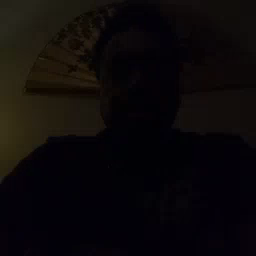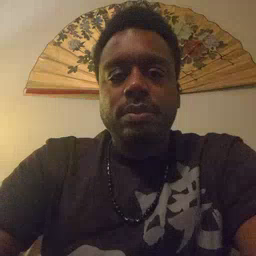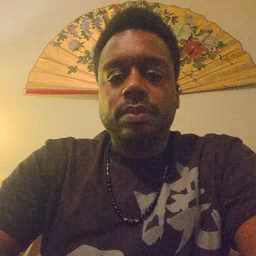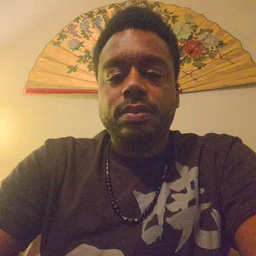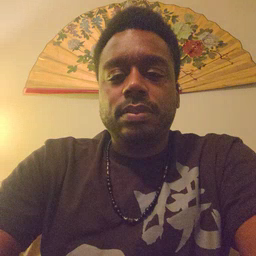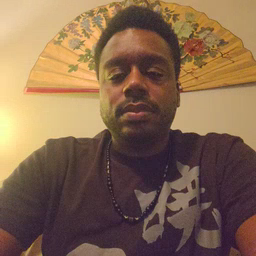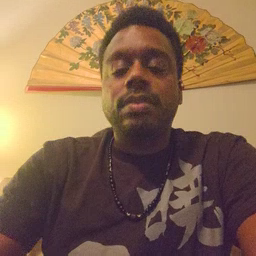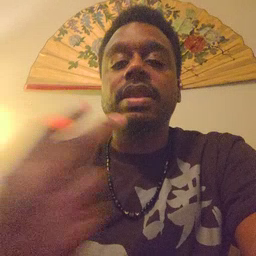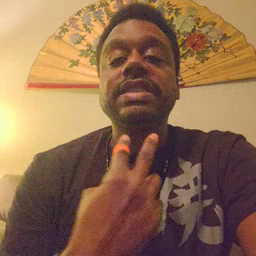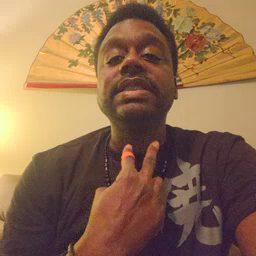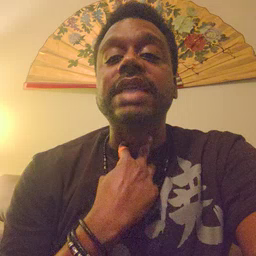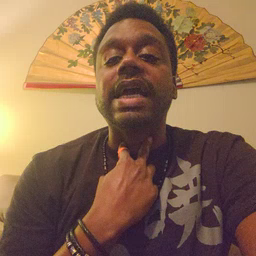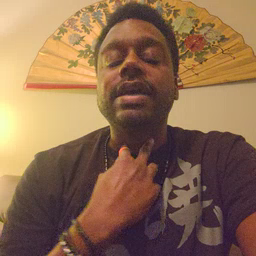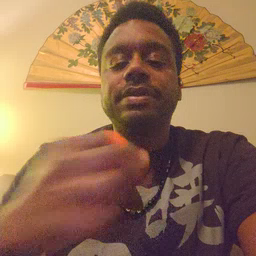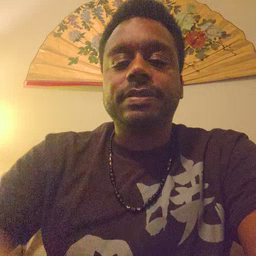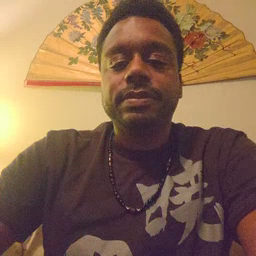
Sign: stuck